Interaction volume radius: 5 \u00c5
Interaction volume height: 15 \u00c5
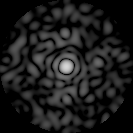
Disorder parameter: 0.7548